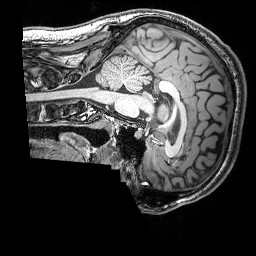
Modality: T1w
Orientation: sagittal
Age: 31
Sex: male
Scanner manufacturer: siemens
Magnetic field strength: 3 T
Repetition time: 2.53 s
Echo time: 0.00388 s